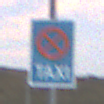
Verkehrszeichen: Taxenstand
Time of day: SunriseSunset
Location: Outdoor (RoadRail)
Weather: PartlyCloudy
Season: NotSpecified
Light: Natural